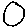
Label: circle